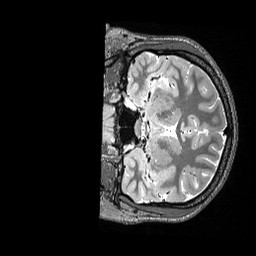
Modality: T2w
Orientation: coronal
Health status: healthy
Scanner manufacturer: siemens
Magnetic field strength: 3 T
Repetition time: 3.2 s
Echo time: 0.565 s